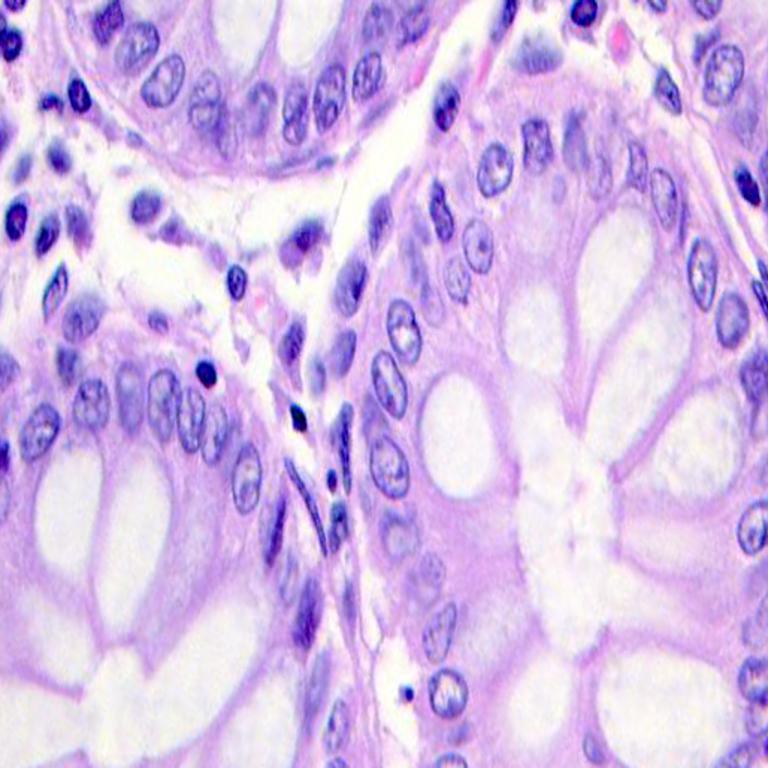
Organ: colon
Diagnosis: benign